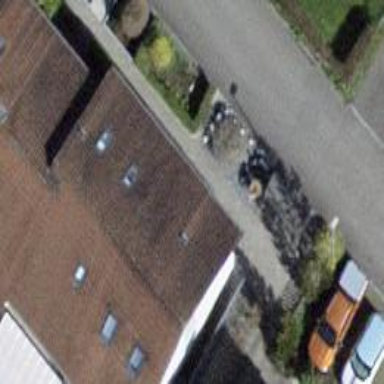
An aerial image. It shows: Terrace building.